Question: Recently, working with JavaScript in Developer Tool, I found strange feature. Chrome accepts any code between opening bracket with operator (plus, minus sign) and operator with closing brackets and executes it, like this:

I didn't find this behaviour in another browsers, just in Chrome.
Maybe it's a feature, but why and how it works, can it be problem with JavaScript engine?
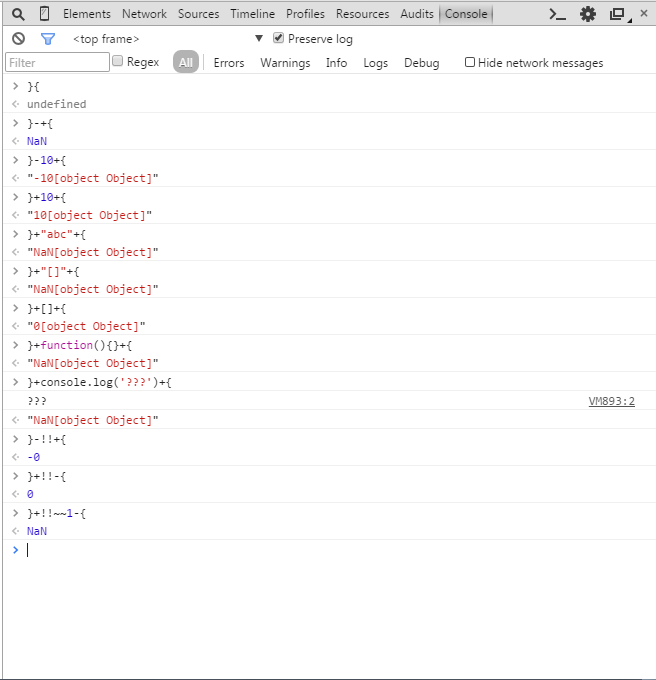
Answer: This is the way chrome evaluates your input:
'''
with (typeof __commandLineAPI !== 'undefined' ? __commandLineAPI : { __proto__: null }) {
// your code here...
}
'''
So once your input is '}{'
it becomes
'''
with (typeof __commandLineAPI !== 'undefined' ? __commandLineAPI : { __proto__: null }) {}{} // indefined
'''
Next input '}-+{'
becomes
'''
undefined -+ {} // NaN
'''
And so on.